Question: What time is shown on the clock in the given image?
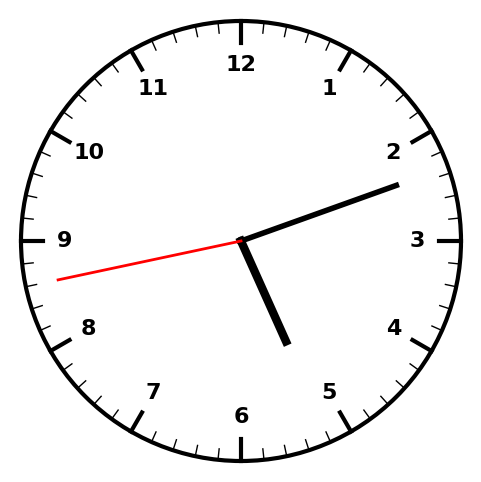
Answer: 05:11:43